Interaction volume radius: 5 \u00c5
Interaction volume height: 15 \u00c5
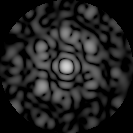
Disorder parameter: 0.5077